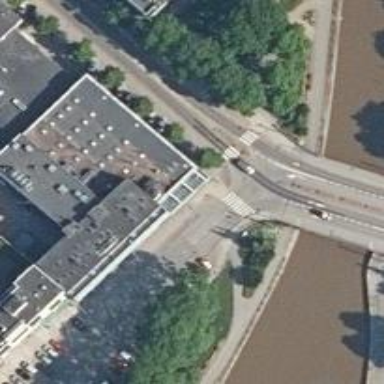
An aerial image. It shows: Uncontrolled zebra crossing on the road.